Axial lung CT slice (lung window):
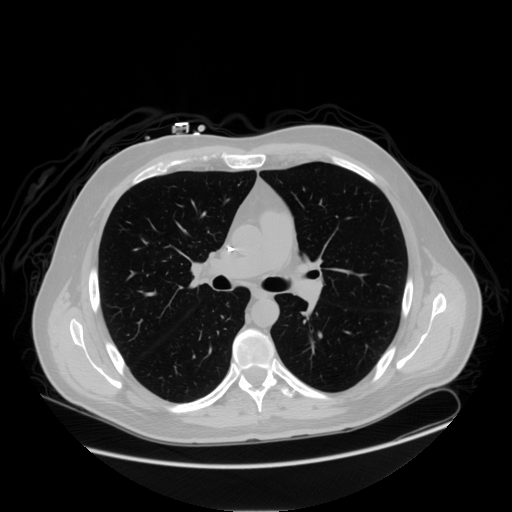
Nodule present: no